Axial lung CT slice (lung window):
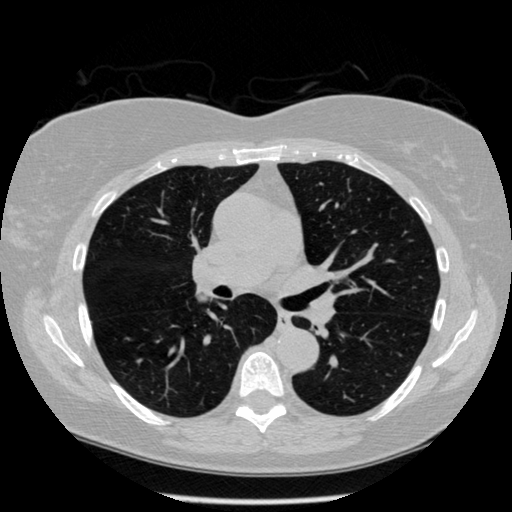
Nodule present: no